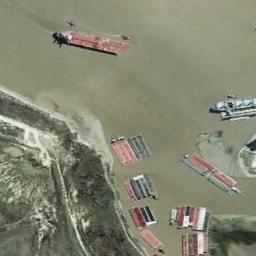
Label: ship